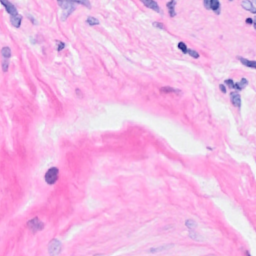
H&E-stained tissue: Breast